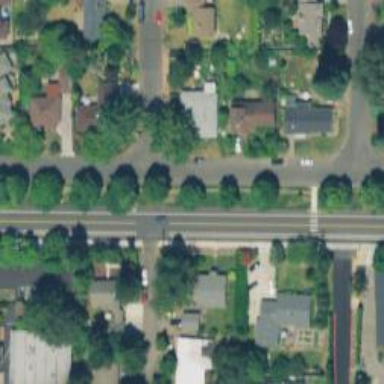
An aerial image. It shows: Secondary road with asphalt surface. There is sidewalk on the left side.